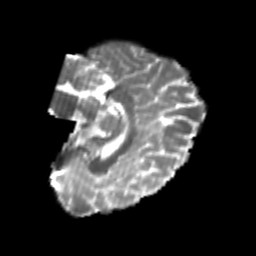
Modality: T2w
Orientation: sagittal
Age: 25
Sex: female
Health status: healthy
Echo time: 0.074 s